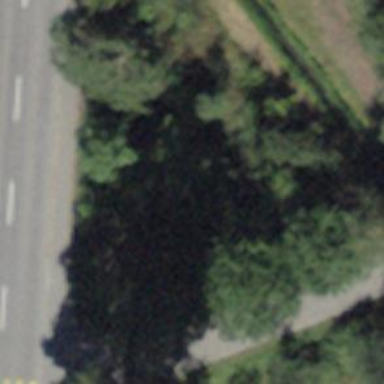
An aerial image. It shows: Tunnel passing over ditch.